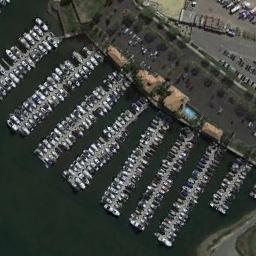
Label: harbor